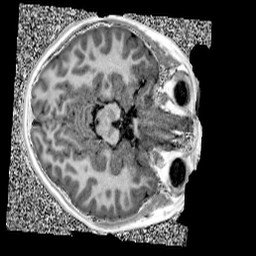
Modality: UNIT1
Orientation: axial
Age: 9
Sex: female
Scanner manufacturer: siemens
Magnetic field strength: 3 T
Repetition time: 4 s
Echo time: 0.00299 s